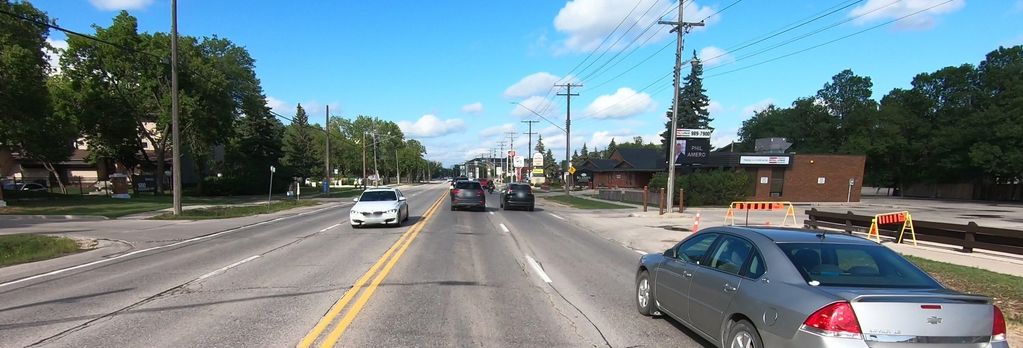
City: winnipeg